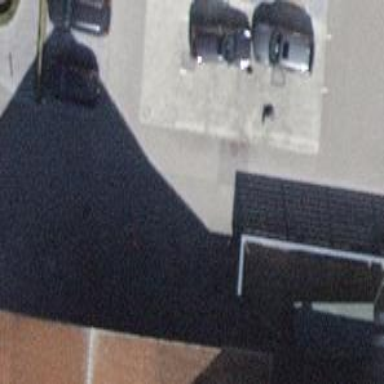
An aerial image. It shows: Asphalt parking aisle road.